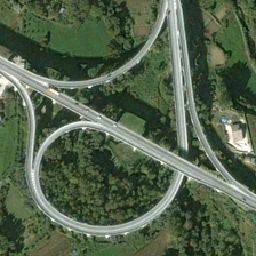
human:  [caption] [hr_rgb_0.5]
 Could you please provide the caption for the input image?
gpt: A straight viaduct stretches out on the auxiliary road, flanked by luxuriant trees.

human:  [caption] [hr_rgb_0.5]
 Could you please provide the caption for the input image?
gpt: The straight road extends to one of its auxiliary roads, next to those lush trees.

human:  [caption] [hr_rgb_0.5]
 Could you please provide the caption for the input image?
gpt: There is a viaduct with a ring road on one side and a triangle road on the other.

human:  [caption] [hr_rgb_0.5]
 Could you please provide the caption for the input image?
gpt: There is a viaduct with a loop on one side and a triangle on the other.

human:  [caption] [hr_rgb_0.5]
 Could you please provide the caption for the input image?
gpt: There is a bridge with a ring on one side and a triangle on the other.